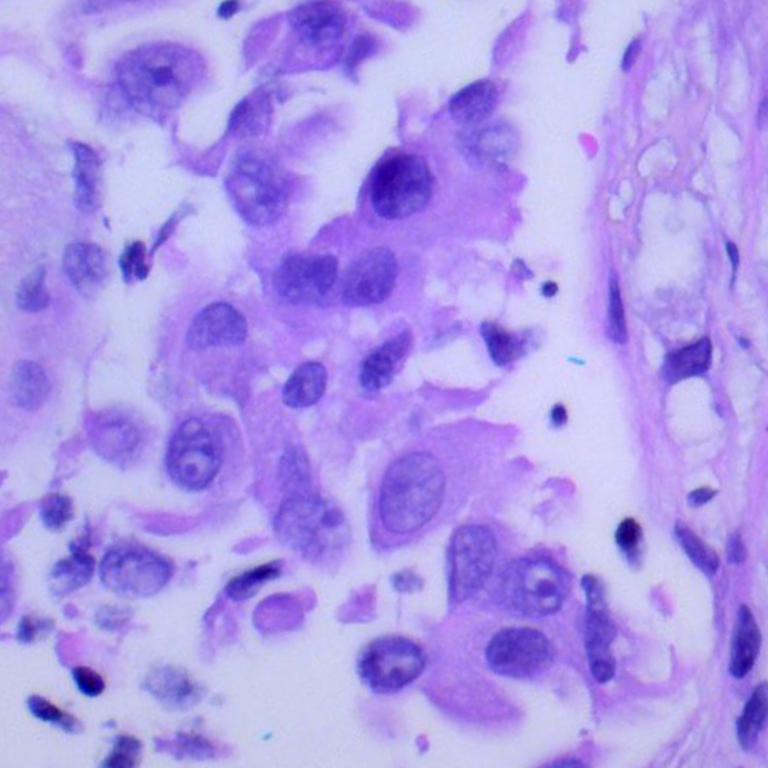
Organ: lung
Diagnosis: adenocarcinomas